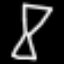
Label: hourglass